Brain MRI, t2w sequence, axial 2D slice.
Patient: age 28, sex F, weight 95 kg, height 1.95 m
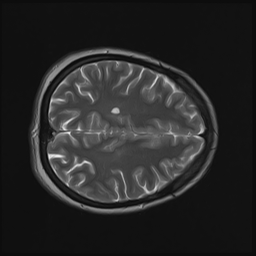